Interaction volume radius: 5 \u00c5
Interaction volume height: 20 \u00c5
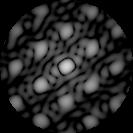
Disorder parameter: 0.2493